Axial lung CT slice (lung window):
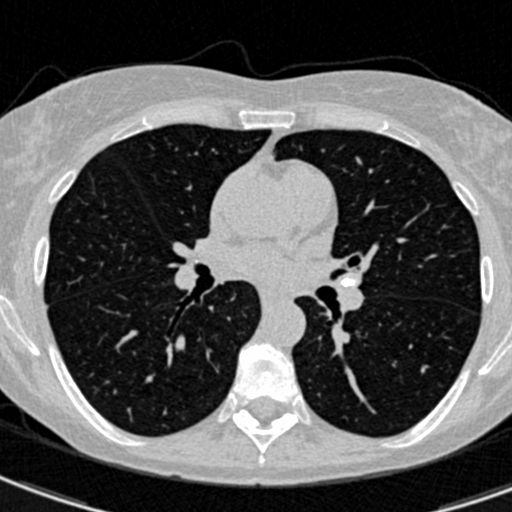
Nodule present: no